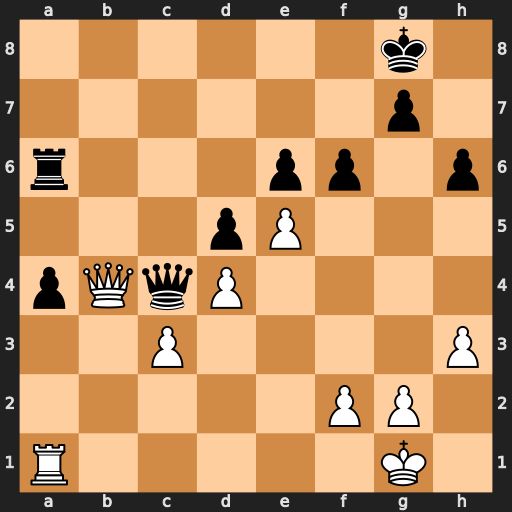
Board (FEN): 6k1/6p1/r3pp1p/3pP3/pQqP4/2P4P/5PP1/R5K1
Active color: w
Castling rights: -
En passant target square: -
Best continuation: Qb8+ Kh7 exf6